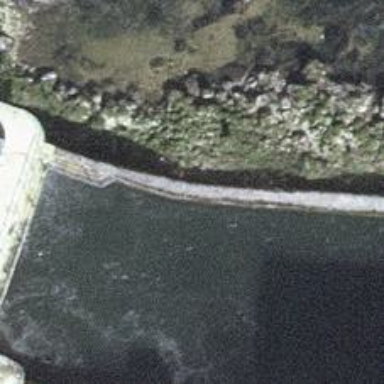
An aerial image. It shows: Seawall made of concrete.